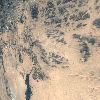
Label: land